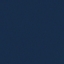
Label: SeaLake